Field crop: maize
Growth stage: 2
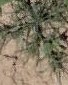
Species: salsola